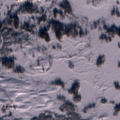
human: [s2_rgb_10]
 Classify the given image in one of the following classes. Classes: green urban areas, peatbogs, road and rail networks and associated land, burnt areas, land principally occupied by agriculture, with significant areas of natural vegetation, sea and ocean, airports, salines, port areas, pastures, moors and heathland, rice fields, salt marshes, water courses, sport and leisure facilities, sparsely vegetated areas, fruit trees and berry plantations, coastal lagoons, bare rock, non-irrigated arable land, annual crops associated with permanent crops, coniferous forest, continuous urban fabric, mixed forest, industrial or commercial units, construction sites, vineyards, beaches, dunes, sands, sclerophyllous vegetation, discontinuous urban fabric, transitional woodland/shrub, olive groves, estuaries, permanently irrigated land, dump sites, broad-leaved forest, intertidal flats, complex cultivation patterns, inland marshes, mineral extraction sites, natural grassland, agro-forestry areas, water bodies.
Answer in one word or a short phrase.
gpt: transitional woodland/shrub, peatbogs